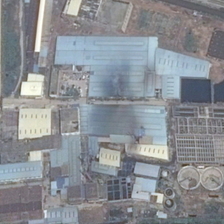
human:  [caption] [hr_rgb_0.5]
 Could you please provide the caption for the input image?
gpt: some buildings are in an industrial area .

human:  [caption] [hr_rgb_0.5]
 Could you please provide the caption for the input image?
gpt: many fields near the industrial area near the road .

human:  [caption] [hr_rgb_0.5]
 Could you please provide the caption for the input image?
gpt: the industrial houses in the street are neatly arranged .

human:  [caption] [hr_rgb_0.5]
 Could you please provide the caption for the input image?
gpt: some buildings are in an industrial area .

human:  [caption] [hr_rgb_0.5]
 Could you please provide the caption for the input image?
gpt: the industrial houses in the street are neatly arranged .